Field crop: maize
Growth stage: 2
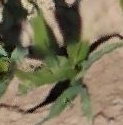
Species: maize